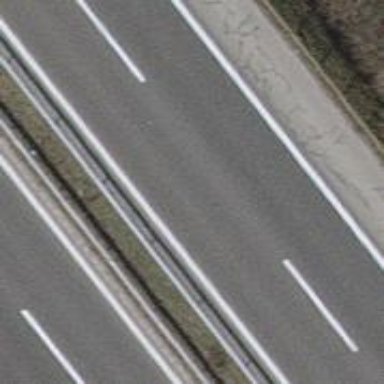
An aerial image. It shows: View of motorway.